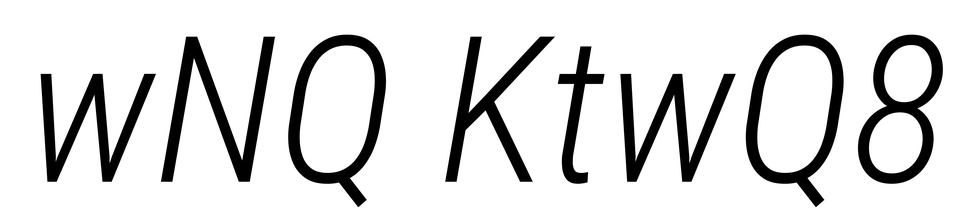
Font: Roboto-Italic_Condensed_Light_Italic